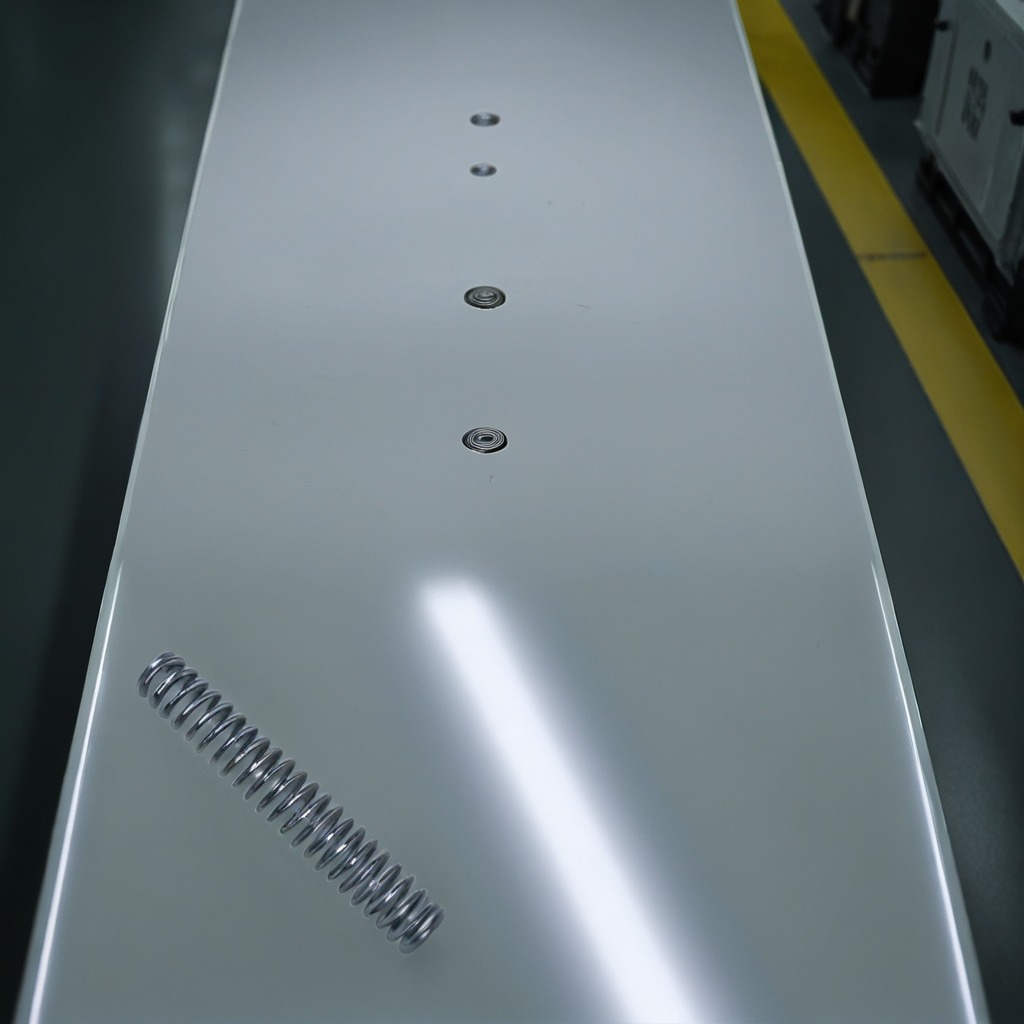
A coiled metal spring is lying on a high-gloss table.